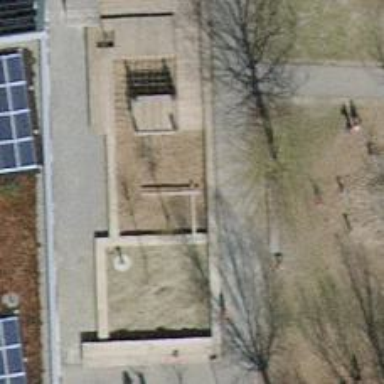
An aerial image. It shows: Playground featuring climbing frame.